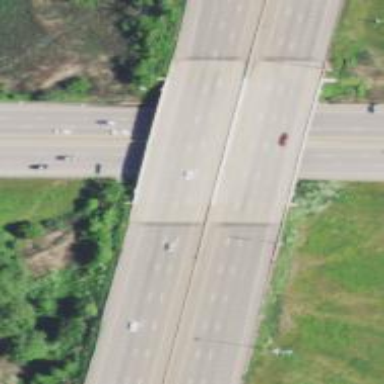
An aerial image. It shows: Bridge with beam structure.